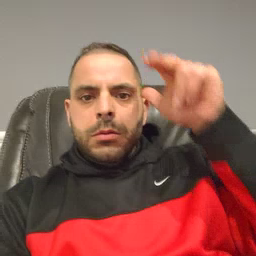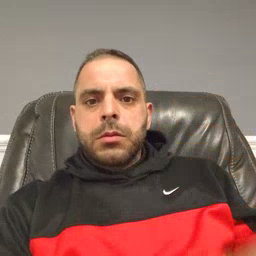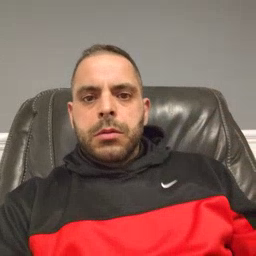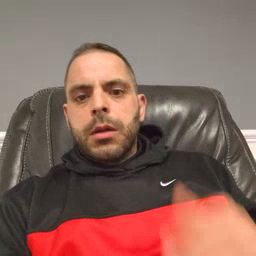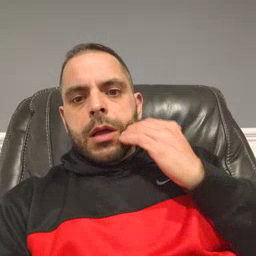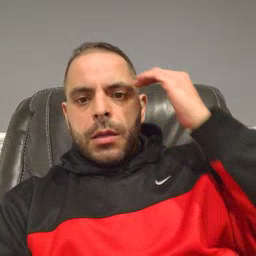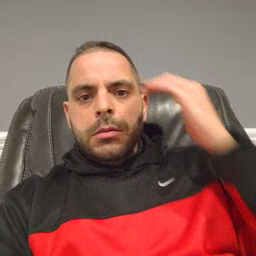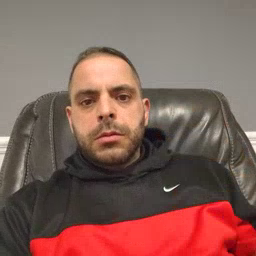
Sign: head